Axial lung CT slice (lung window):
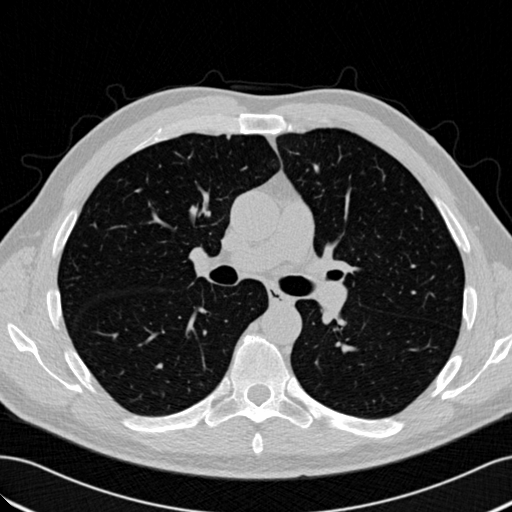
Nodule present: no